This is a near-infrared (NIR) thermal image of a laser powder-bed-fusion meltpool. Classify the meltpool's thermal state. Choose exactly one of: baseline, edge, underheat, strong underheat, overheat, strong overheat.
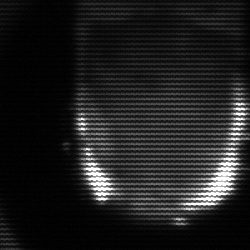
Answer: baseline